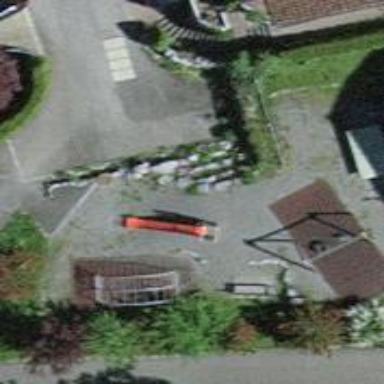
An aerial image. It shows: Playground area for leisure land.